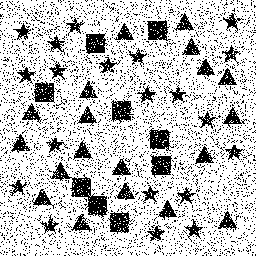
Squares: 9
Triangles: 19
Stars: 20
Total shapes: 48